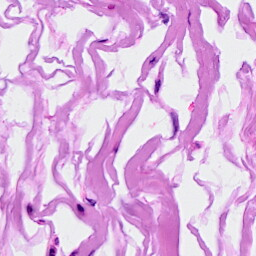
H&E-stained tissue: Breast